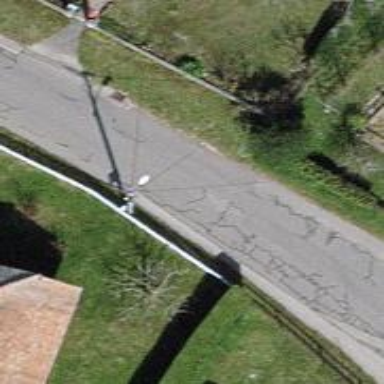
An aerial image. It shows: Residential road.